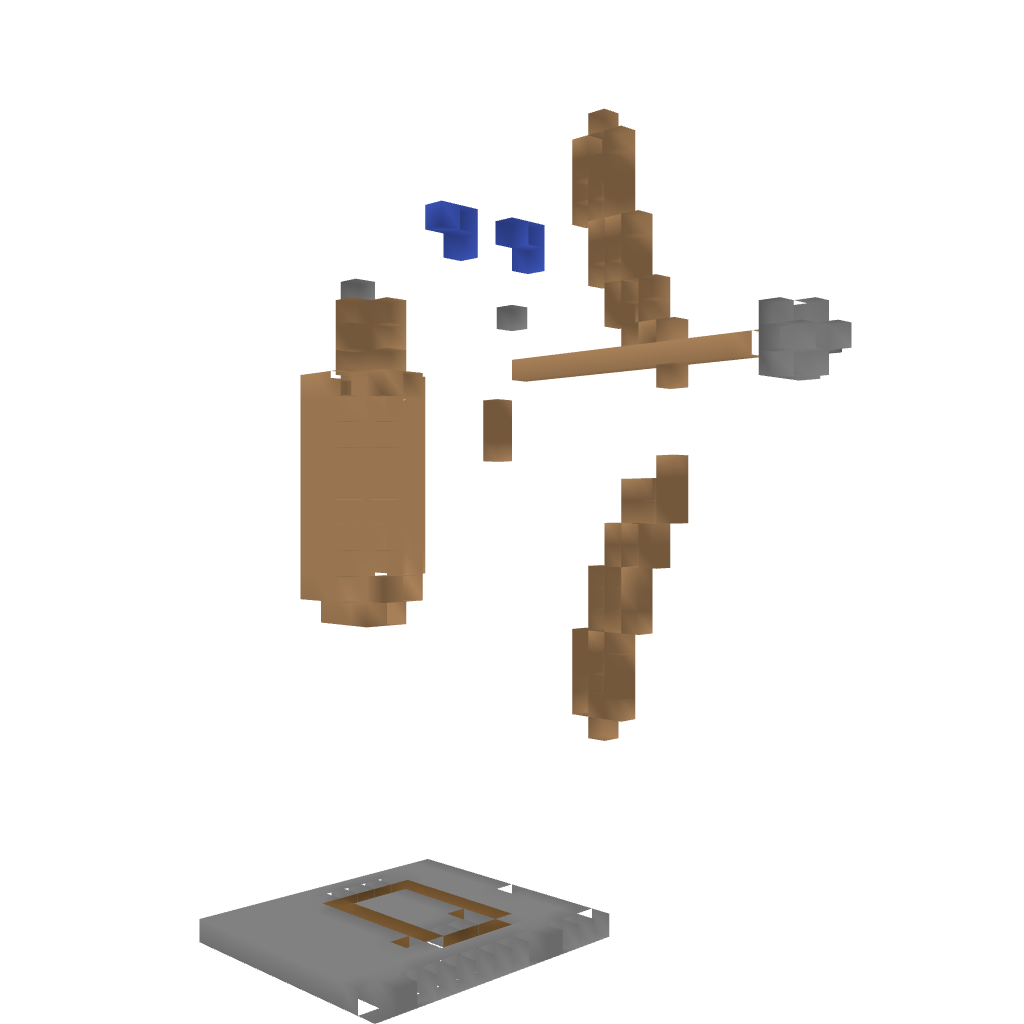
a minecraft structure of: Statue of Artemis bad low quality